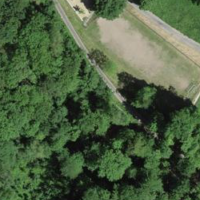
EUNIS habitat code: 41
Species observed at this site:
Cepaea nemoralis
Circaea lutetiana